Question: I realize that every once a while when I create a website, there is always a tiny little blank space on the right of the page.
Can't really figure what is the root of the problem in css. Some said it is the browser issue. But I think there is a fix. Does anyone know why it is like that and how to do it?
Thanks in advance.
Please see the right side of the area in gray color below:

How to make the gray area to disappear?
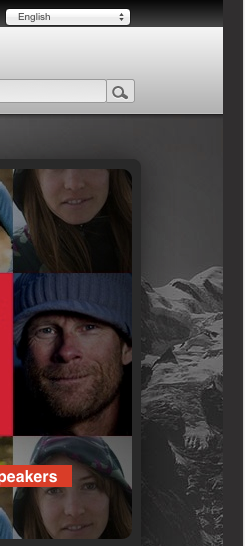
Answer: You possibly need to use some sort of CSS Reset style sheet if you haven't already. Try inserting one of the options from <URL> into your CSS. It will most likely mess up a few things, but once you correct the issues, everything should be more or less normalised across the browsers.
One of the things they do is reset '<body>' and 'window' margins/padding etc. which would possibly fix the issue you're having.